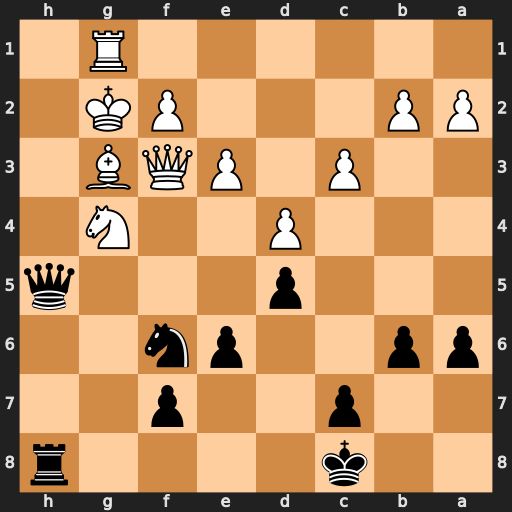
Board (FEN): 2k4r/2p2p2/pp2pn2/3p3q/3P2N1/2P1PQB1/PP3PK1/6R1
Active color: b
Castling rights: -
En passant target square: -
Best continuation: Qh3#